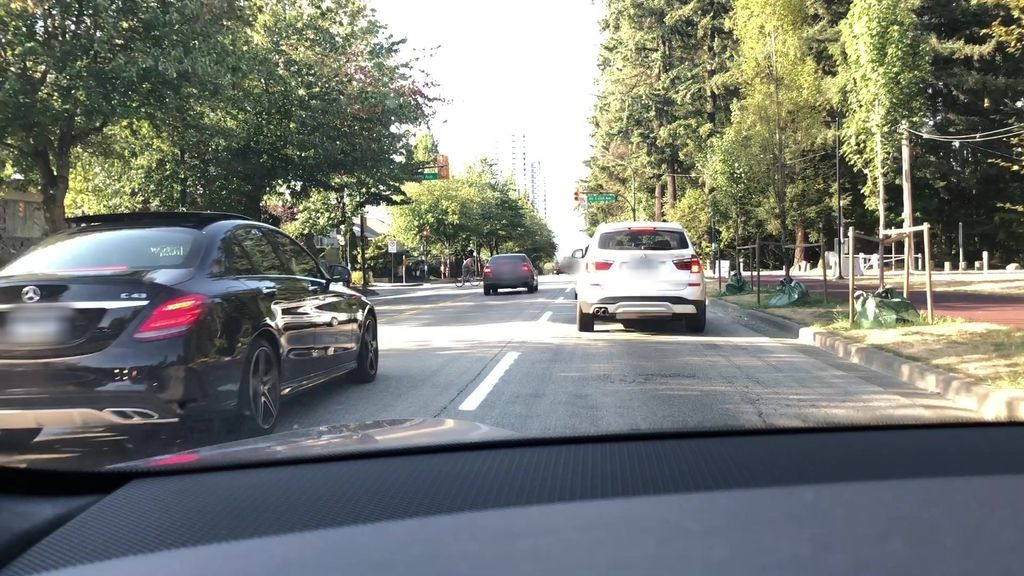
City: vancouver